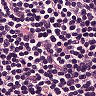
Metastatic tissue present: no